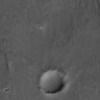
Atmospheric dust classification: not_dusty